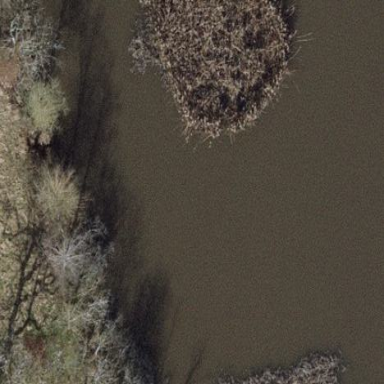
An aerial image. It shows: Reedbed in wetland area.